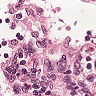
Metastatic tissue present: no